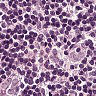
Metastatic tissue present: no